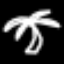
Label: palm tree